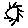
Label: sun